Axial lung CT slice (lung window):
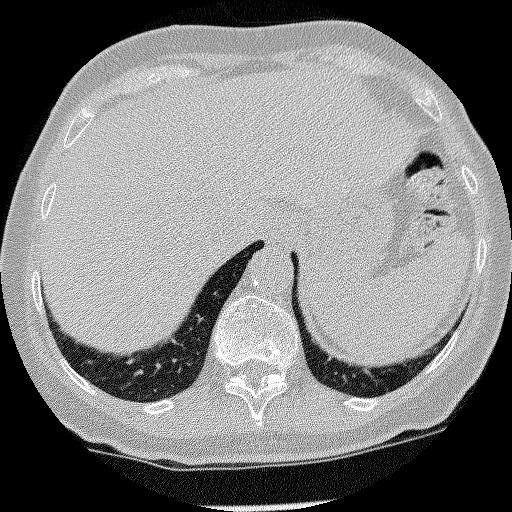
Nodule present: no